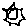
Label: sun